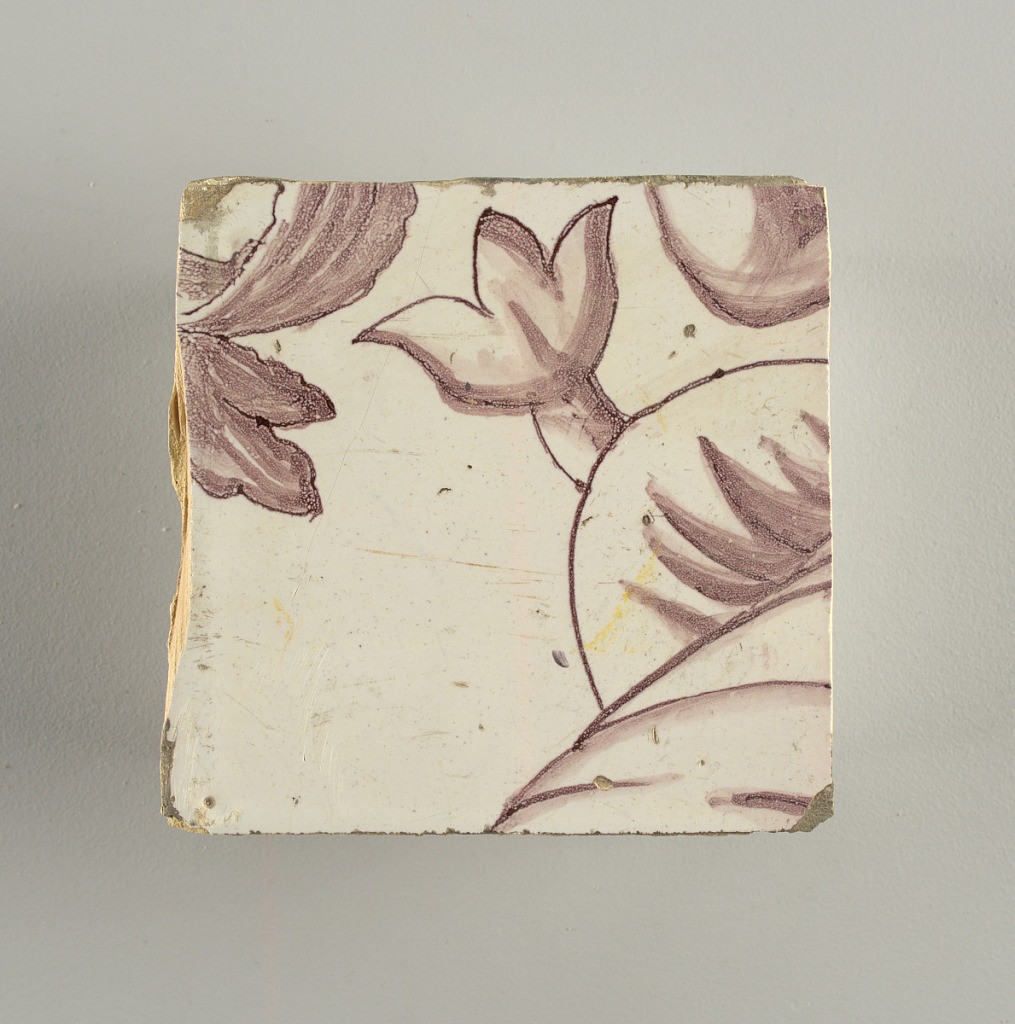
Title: Wall facing
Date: ca. 1725
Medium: Tin-glazed earthenware, underglaze
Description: Horizontal rectangle.  Thirty-seven tiles wide and twenty-one high with opening for door or window nineteen and one-half tiles high and twelve wide.  To left and right of opening, centered canopy above. Left, woman representing Hope, right, a sculputure urn.  Centered above opening, a mascaron.  Arabesque design of foliage.